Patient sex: M
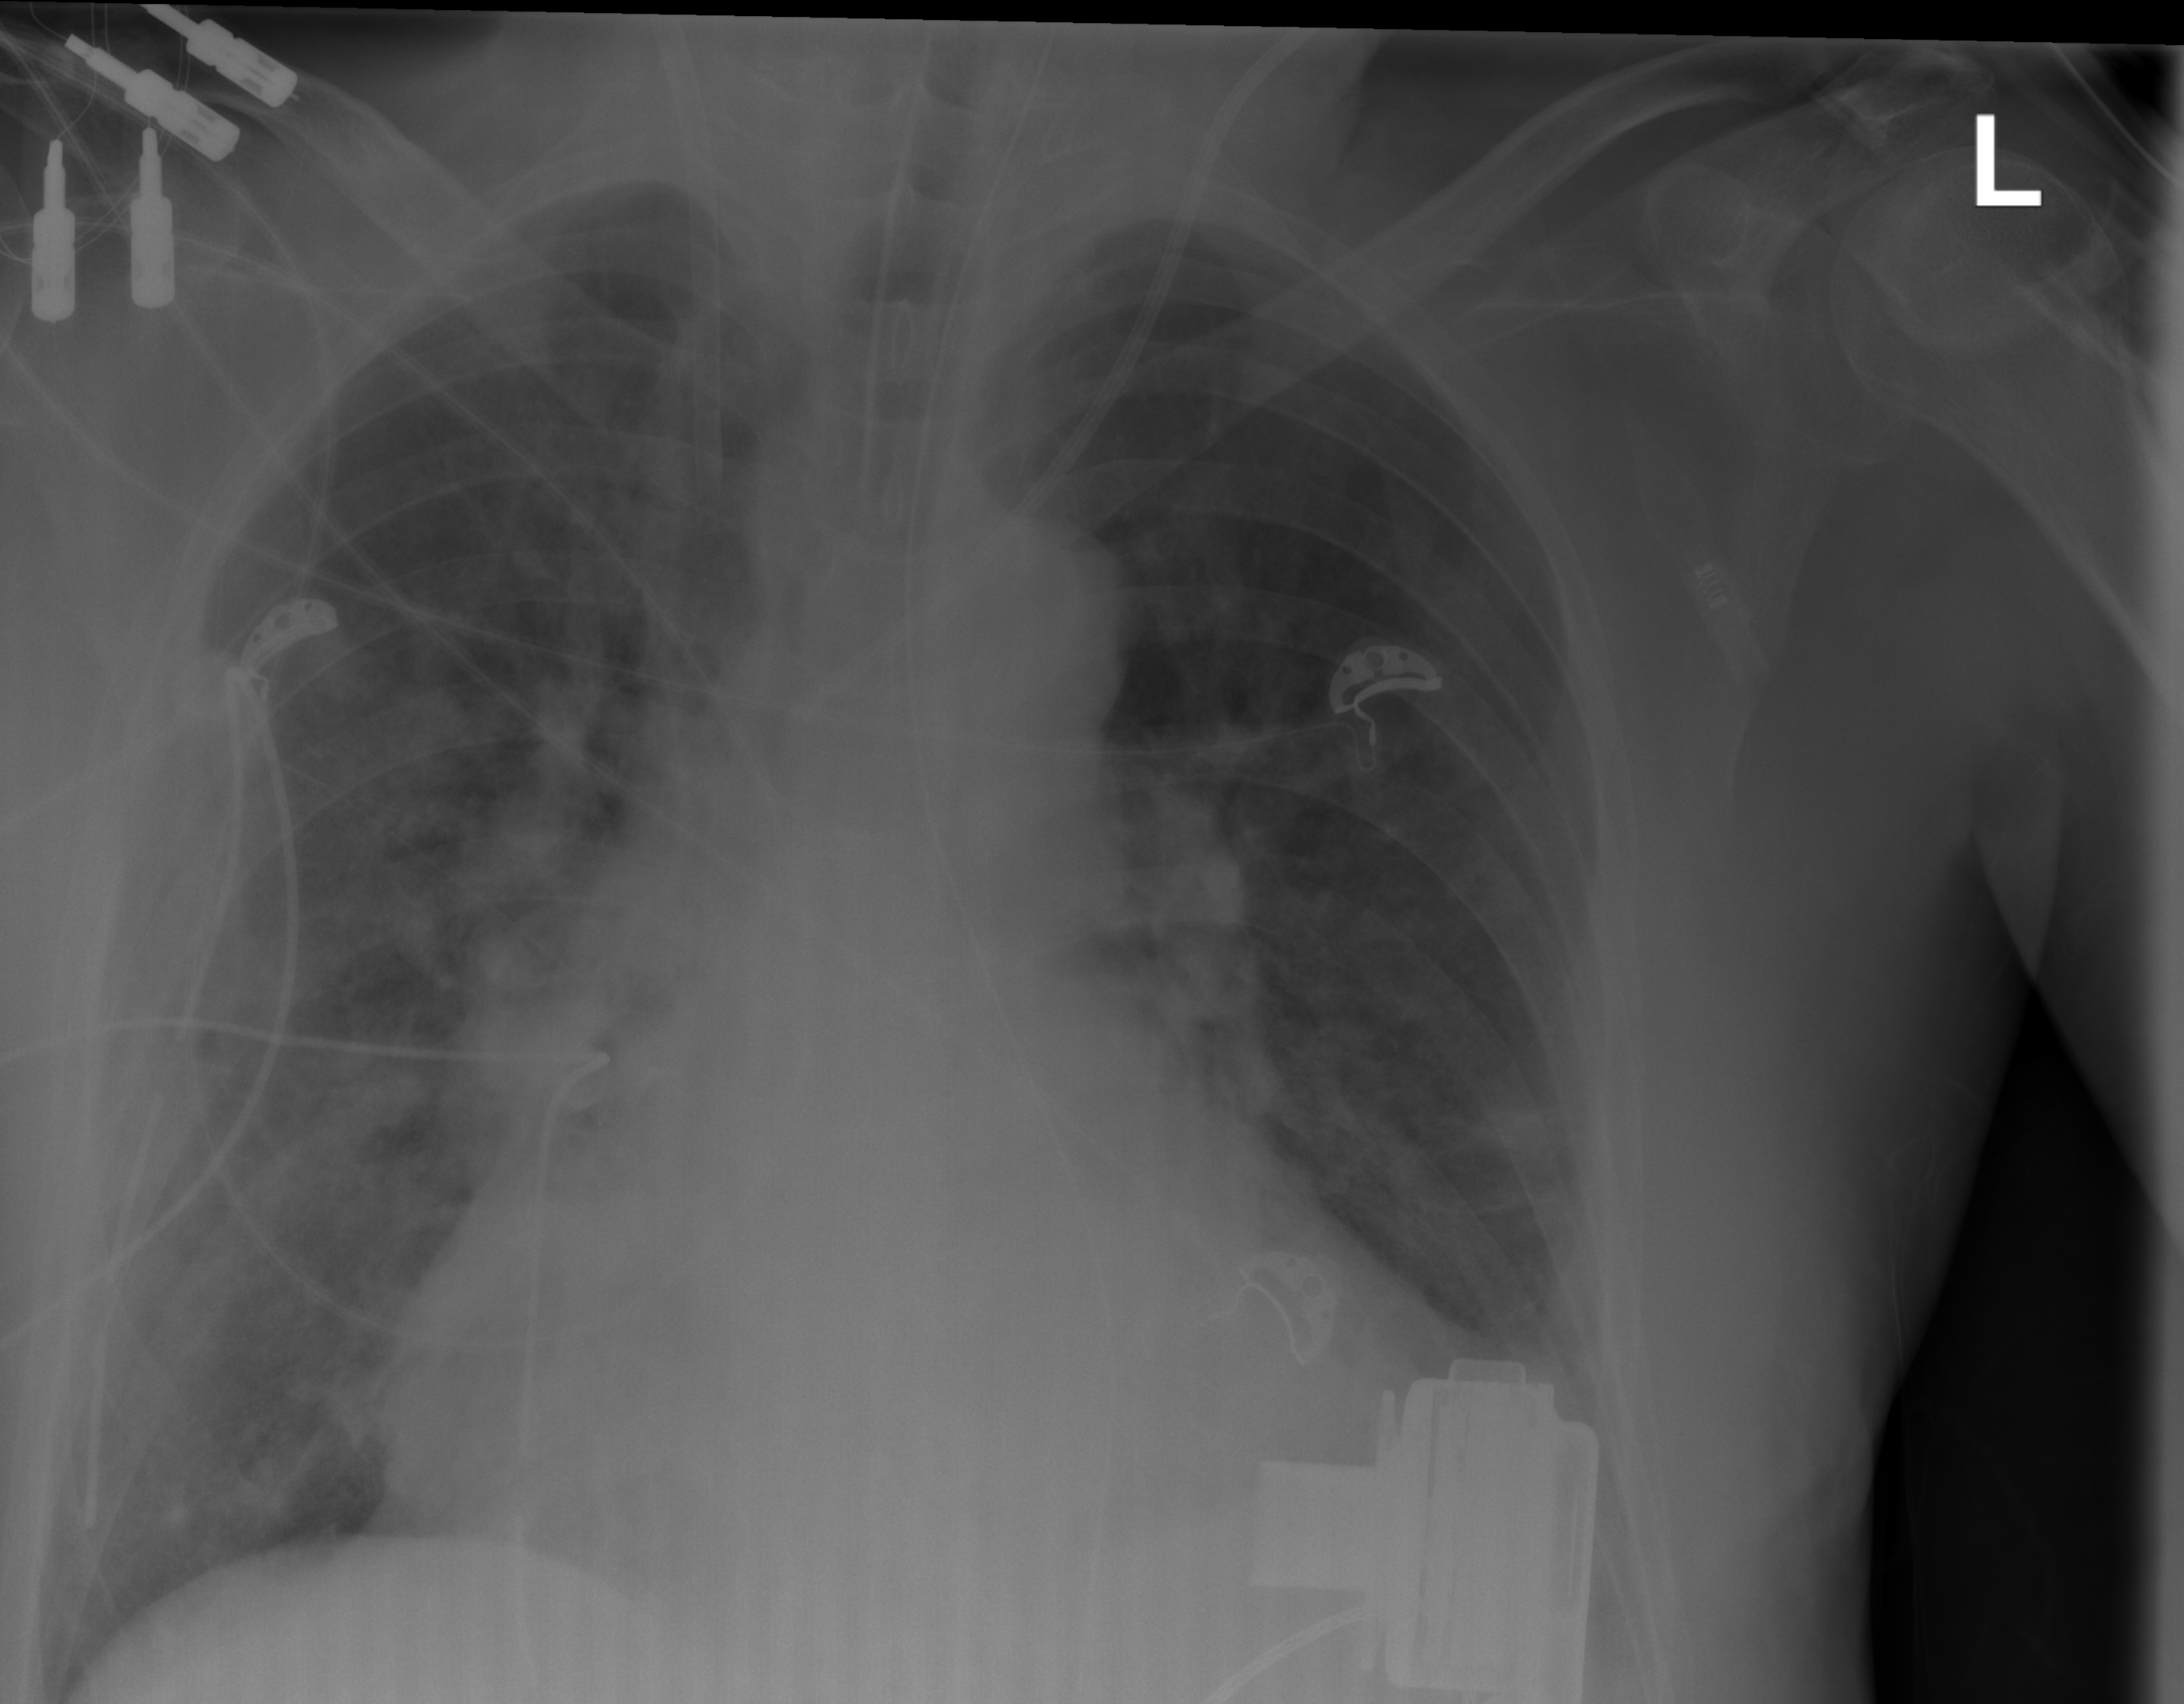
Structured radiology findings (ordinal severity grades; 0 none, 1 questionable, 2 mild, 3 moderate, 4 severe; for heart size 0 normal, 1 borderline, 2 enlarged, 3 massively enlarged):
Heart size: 0
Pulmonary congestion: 0
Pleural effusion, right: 0
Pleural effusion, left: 0
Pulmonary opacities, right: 3
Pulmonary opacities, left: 0
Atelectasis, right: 0
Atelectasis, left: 0